Question: Hi I've design the XOR with a three layered Neural Network. Now I have a new problem similar to xor but still I can't figure out how to solve it .
Here's the problem :

I want to distinguish the red area from blue area.As you can I have an area of -1 to 1 vertically and -1 to 1 horizontally.
can any body give me a clue? or some sort of sample code or network configuration in matlab?
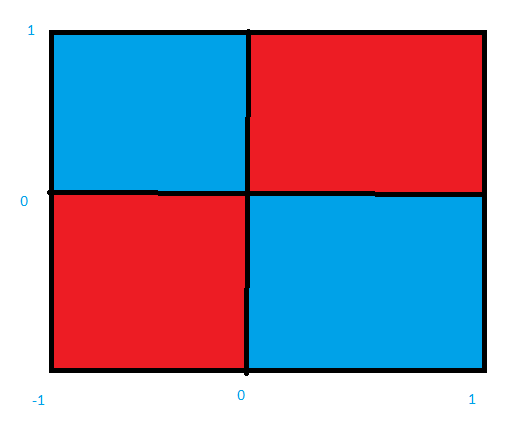
Answer: I had a similar task when I was learning about the ANN concept, I will share the code with you that requires minimal changes to reach the goal.
'''
clear all
close all
K1size = 200;
K2size = 300;
K1 = randn(K1size,2) - [ones(K1size,1)*2 ones(K1size,1)];
K2 = randn(K2size,2) + [ones(K2size,1) ones(K2size,1)*2];
figure(1)
plot(K1(1, 1), K1(1, 2), 'ro');
hold on
for i = 1:200
plot(K1(i, 1), K1(i, 2), 'ro');
end;
for i = 1:300
plot(K2(i, 1), K2(i, 2), 'bx');
end;
xlim([-5 5]);
ylim([-5 5]);
hold off
input = [K1 ;K2];
target = [zeros(K1size,1); ones(K2size,1)]; %K1 data gets target values of zero, K2 - ones
'''
%
'''
net = fitnet(5);
net.trainParam.min_grad = 0.000001;
net.trainParam.epochs = 200;
net.divideParam.trainRatio = 70/100;
net.divideParam.valRatio = 15/100;
net.divideParam.testRatio = 15/100;
net.trainParam.max_fail = 15;
net.layers{1}.transferFcn = 'logsig';
'''
%
'''
net = train(net, inputN', targetN');
yN = net(inputN');
'''
%
'''
n = 50;
xx = linspace(-20, 20, n);
yy = linspace(-20, 20, n);
[X, Y] = meshgrid(xx, yy);
Z = zeros(n, n);
'''
%
'''
G = net( [Y(:)' ; X(:)'] ) ; % 0 <= G <=1, like targets, so we can use it to make surface
Z = vec2mat(G, n);
'''
%
'''
figure(2)
surf(X, Y, Z);
figure(1)
hold on
contour(X,Y,Z,1, 'linewidth',4)
'''